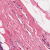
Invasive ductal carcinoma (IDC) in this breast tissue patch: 0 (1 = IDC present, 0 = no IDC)